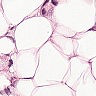
Metastatic tissue present: yes